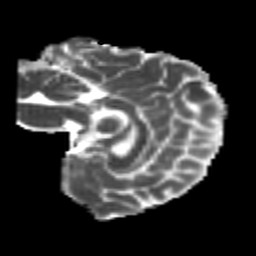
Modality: MD
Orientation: sagittal
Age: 24
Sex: female
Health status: healthy
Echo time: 0.074 s